Question: The customer wants to show empty line between each two lines with data in a list report,just like the following image.I want to know how can I achieve this in report studio? I know I can add empty data in the back, but it is not a good idea, because the 'view' should not affect 'model'.
Anybody can help me?

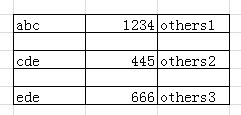
Answer: A somewhat awkward workaround by use of Section feature of List elements:
1. Select every column in List element, copy and paste into same List so you have two of each column.
2. Create a Section by selecting one of each column header in the List element, then click the Section button.
3. Unlock the formatting (padlock icon) and remove all the text items from inside the Section header. Then add a block element to the inside of the Section header (can apply Size and Formatting properties here if desired) and optionally remove the "Section Header Cell" Class of the Section List Cell to remove the line separator.
4. Set column titles as hidden in the bottom List element properties (you can hard-code column titles with a Table element if needed).
Voila! Blank lines in-between each row in your list element.